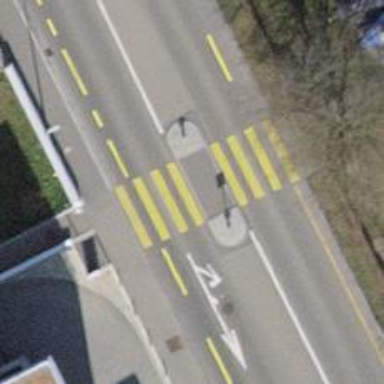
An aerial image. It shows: Kerb barrier.